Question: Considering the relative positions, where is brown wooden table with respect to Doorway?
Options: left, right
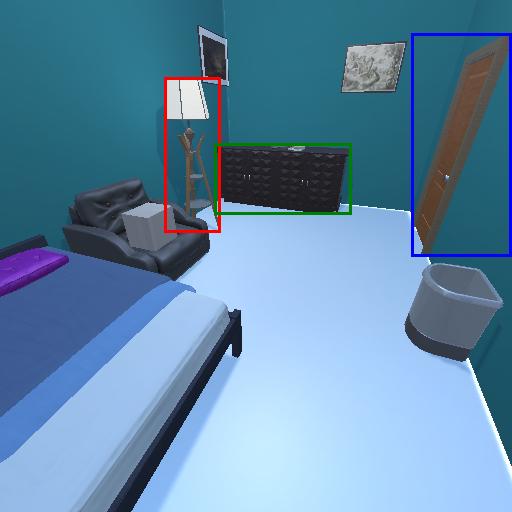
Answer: left